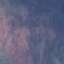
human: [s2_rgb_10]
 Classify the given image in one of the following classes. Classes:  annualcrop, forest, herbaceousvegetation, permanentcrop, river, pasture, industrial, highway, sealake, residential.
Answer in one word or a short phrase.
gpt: HerbaceousVegetation